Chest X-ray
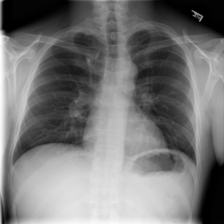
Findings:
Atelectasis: negative
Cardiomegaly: negative
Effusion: negative
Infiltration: negative
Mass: negative
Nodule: negative
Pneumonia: negative
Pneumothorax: negative
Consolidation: negative
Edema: negative
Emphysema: negative
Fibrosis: negative
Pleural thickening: negative
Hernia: negative